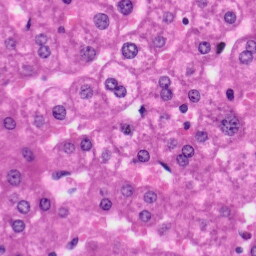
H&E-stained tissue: Liver